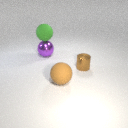
large green rubber sphere above large purple metal sphere